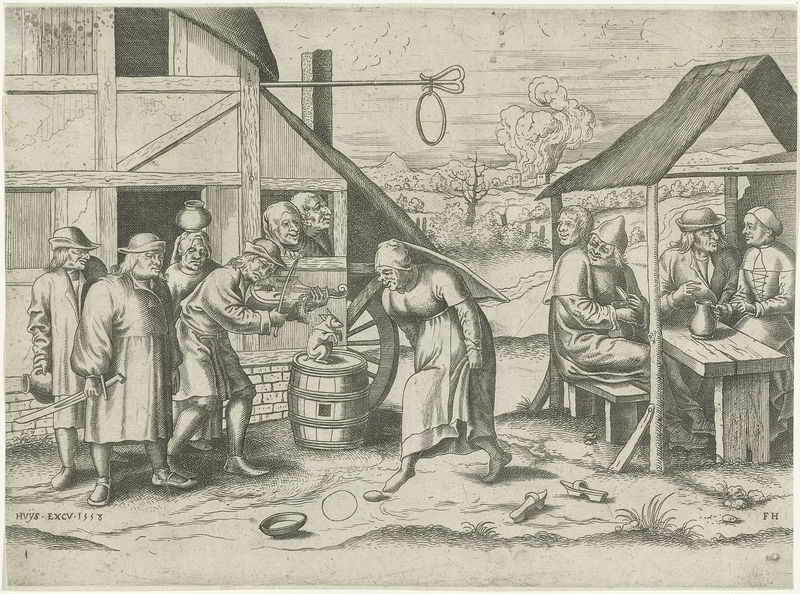
Titel: Boerin danst de eierdans
Künstler: Frans Huys
Standort: Amsterdam
Institution: Rijksmuseum
Schlagwörter: baum, frau, männer, zeichnung, hund, tanz, trinken, musik, bauern, schuhe, dorf, platz, stich, geigenspieler, dorfplatz